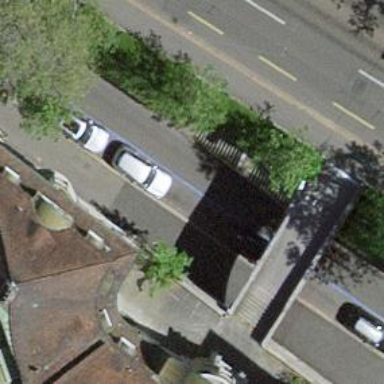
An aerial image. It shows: Footway surfaced with paving stones.